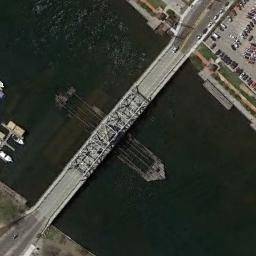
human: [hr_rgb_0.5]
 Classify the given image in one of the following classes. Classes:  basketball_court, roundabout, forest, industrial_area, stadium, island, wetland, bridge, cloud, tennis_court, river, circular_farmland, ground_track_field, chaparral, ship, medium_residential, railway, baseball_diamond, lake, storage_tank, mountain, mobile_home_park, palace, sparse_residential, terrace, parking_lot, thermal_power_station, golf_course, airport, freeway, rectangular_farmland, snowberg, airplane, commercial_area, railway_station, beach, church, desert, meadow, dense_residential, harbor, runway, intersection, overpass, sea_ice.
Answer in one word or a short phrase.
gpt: bridge